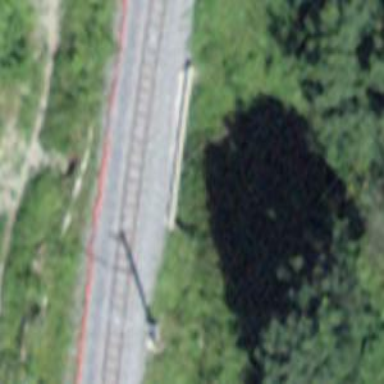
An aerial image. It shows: Narrow-gauge railway with single track. The railway is electrified with contact line.